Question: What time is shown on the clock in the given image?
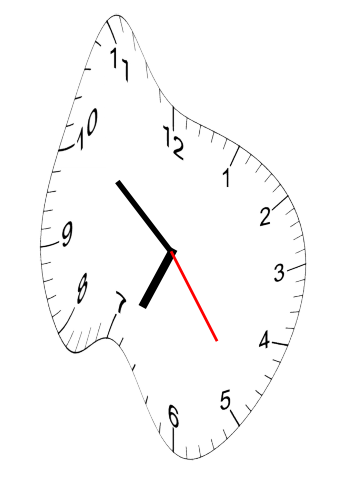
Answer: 06:51:24